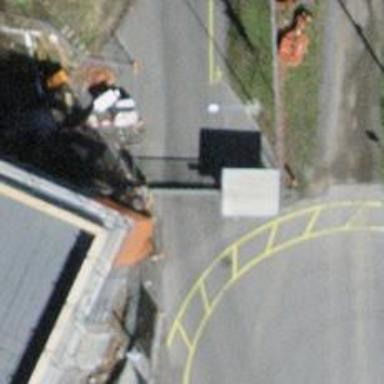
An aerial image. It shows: Gate.